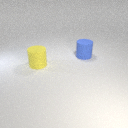
large blue rubber cylinder behind large yellow rubber cylinder